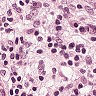
Metastatic tissue present: yes